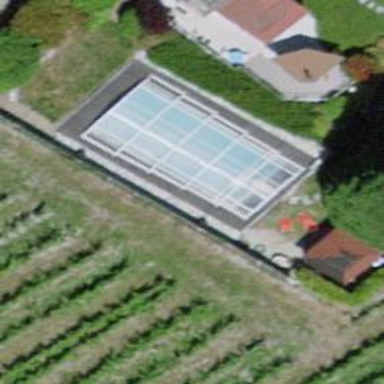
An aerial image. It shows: Swimming pool located in leisure land.